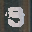
Label: 3